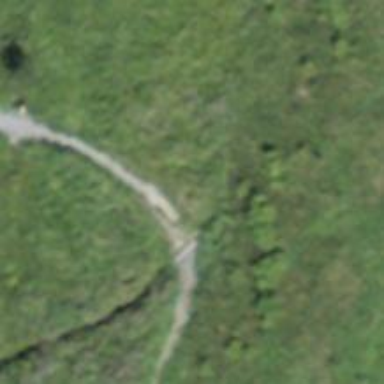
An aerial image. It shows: Path.